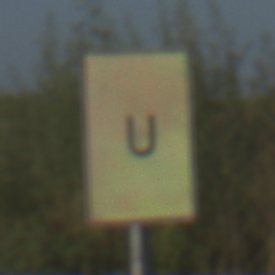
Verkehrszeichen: AnkuendigungOderFortsetzungUmleitungOhnePfeilsymbol
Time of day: MorningAfternoon
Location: Outdoor (RoadRail)
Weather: Clear
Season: NotSpecified
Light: Natural